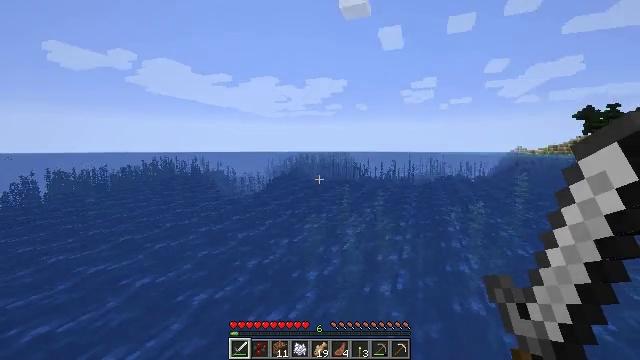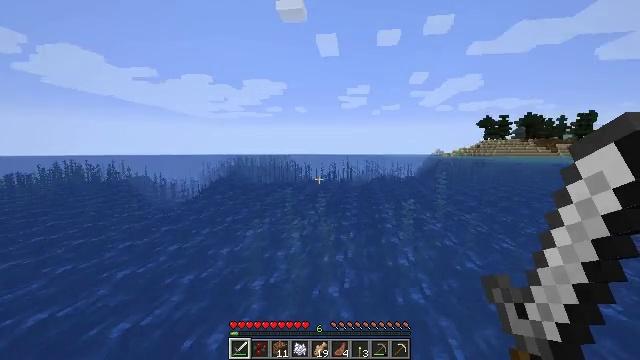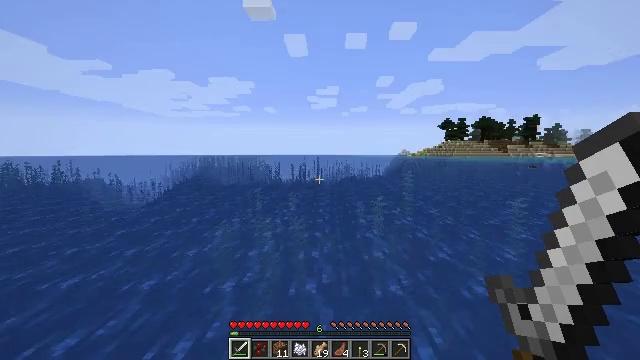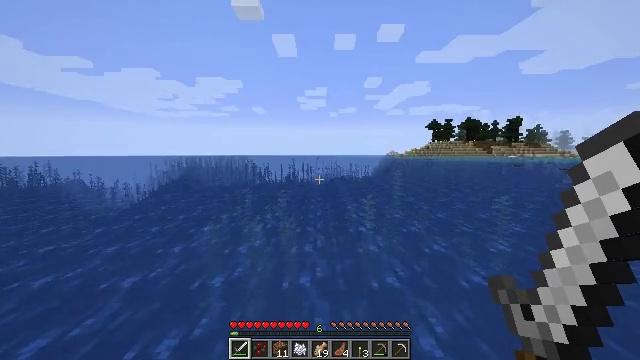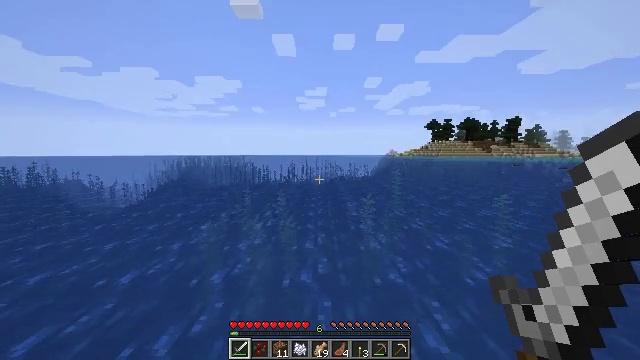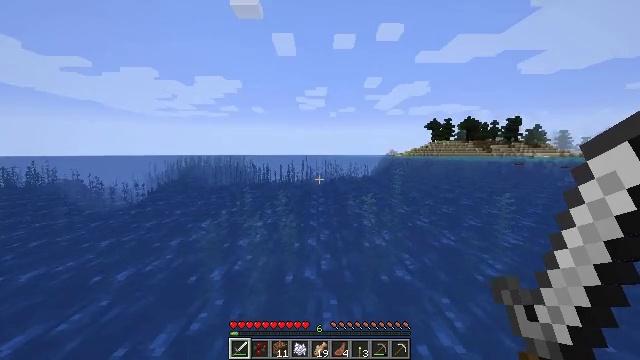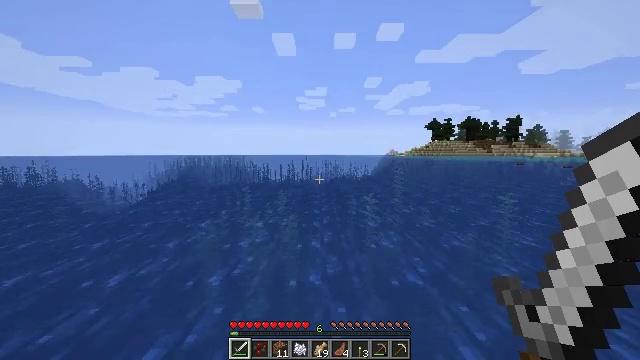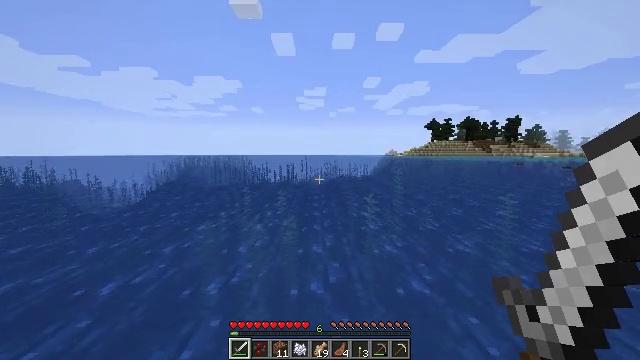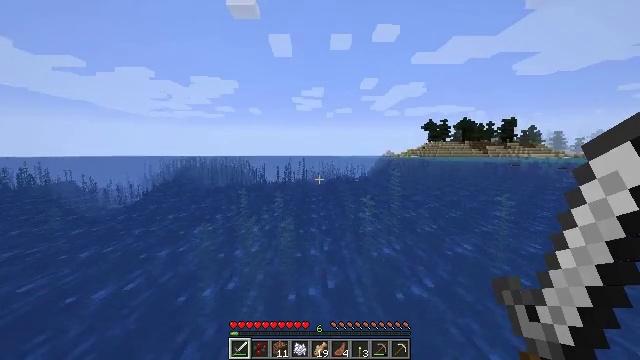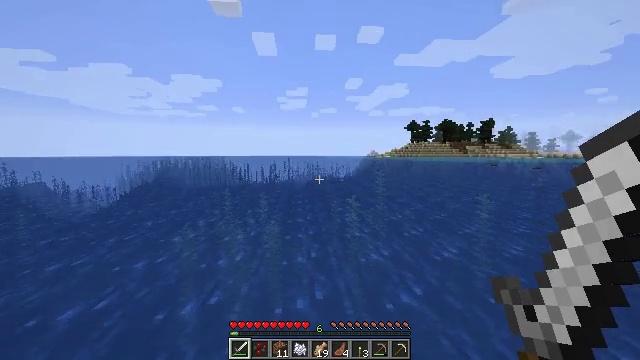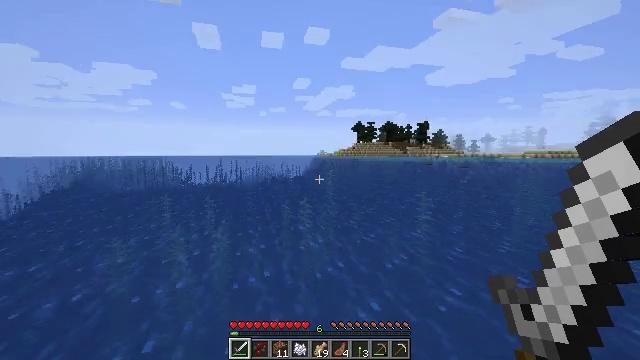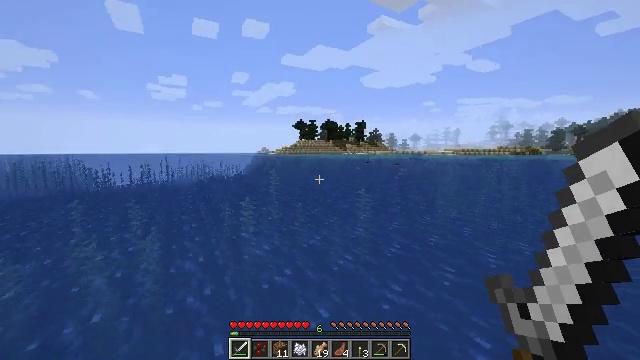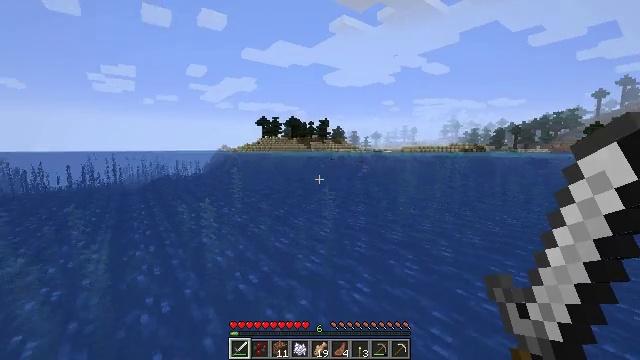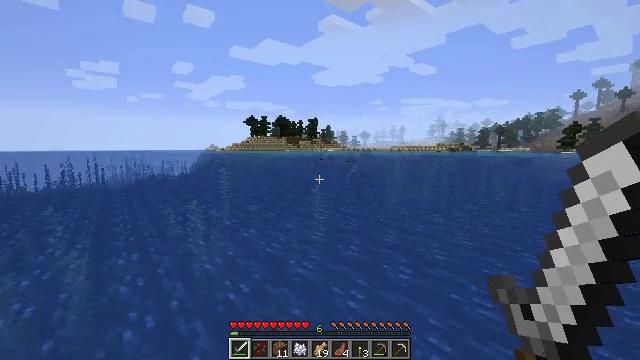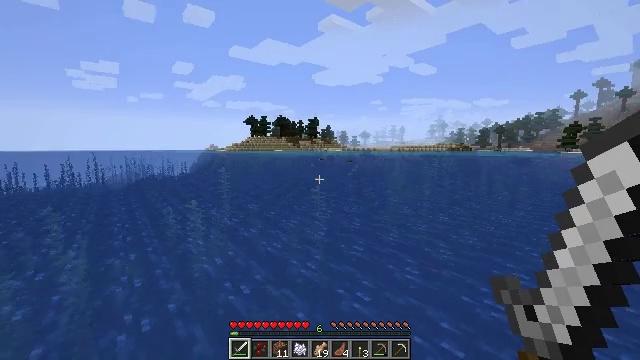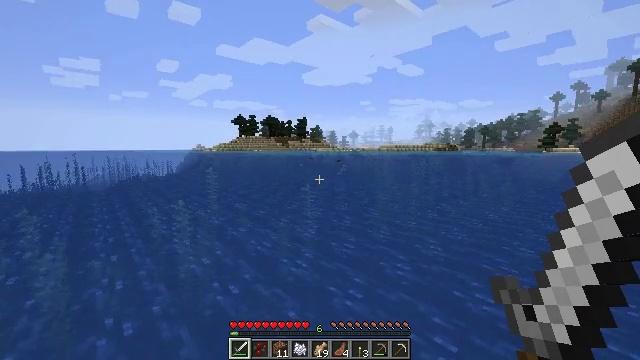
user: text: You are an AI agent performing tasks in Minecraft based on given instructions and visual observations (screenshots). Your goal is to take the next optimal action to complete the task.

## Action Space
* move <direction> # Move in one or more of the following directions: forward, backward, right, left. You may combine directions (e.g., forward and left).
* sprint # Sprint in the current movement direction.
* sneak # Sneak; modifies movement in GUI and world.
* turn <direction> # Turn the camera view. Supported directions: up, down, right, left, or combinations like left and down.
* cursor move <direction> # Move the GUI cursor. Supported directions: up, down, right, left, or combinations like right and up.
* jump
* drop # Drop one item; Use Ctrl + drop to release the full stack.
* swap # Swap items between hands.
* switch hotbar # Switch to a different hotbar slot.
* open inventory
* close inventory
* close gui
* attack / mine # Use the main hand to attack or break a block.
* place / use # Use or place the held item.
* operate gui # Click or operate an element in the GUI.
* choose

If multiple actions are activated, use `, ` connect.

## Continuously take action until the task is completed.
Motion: motion action
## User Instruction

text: Kill mobs in water.
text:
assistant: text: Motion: move forward, turn right, jump
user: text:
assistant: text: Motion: move forward, turn right, jump
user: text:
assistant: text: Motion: move forward, turn right, jump
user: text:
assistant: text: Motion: move forward, jump
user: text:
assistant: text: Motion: move forward, jump
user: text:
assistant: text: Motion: move forward, jump
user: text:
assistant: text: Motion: move forward, jump
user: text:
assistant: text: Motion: move forward, jump
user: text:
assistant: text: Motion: move forward, turn right, jump
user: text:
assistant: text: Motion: move forward, turn right, jump
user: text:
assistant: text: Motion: move forward, turn right, jump
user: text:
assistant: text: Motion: move forward, turn right, jump
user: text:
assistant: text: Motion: move forward, turn right, jump
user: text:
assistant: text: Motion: move forward, jump
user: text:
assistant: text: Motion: move forward, turn right, jump
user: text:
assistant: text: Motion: move forward, turn right, jump
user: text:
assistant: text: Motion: move forward, turn right, jump
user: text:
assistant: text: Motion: move forward, jump
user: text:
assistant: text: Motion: move forward, jump
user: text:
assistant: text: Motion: move forward, jump
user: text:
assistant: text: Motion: move forward, jump
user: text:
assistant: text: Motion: move forward, jump
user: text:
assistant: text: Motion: move forward, jump
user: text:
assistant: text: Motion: move forward, jump
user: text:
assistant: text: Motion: move forward, jump
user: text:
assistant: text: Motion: move forward, jump
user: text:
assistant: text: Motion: move forward, jump
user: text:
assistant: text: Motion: move forward, jump
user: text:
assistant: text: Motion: move forward, jump
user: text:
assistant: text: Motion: move forward, jump